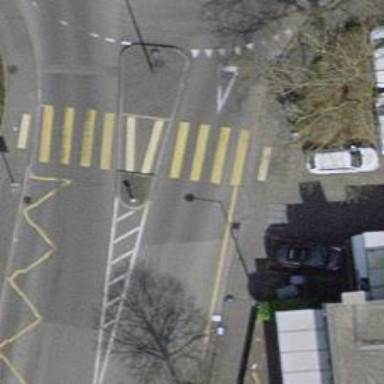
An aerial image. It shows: Marked crossing with zebra pattern. There is island at the crossing.